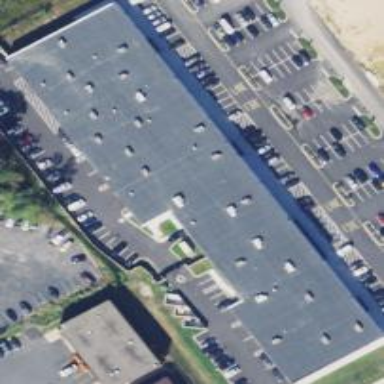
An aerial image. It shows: Commercial building.